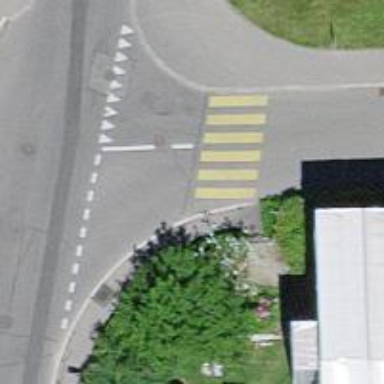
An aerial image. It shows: Zebra crossing on the road.